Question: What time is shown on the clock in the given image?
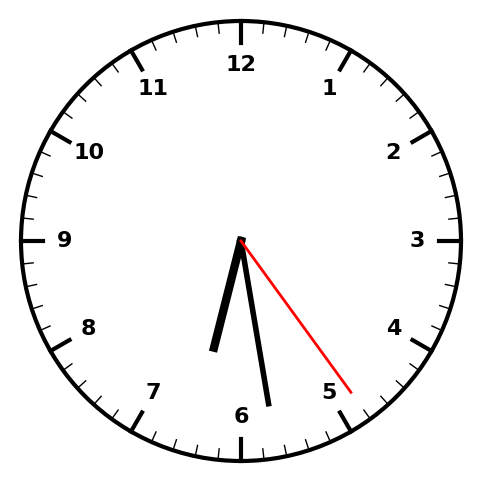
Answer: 06:28:24